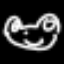
Label: frog